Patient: sex M, age 38
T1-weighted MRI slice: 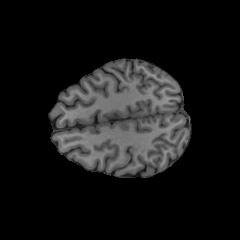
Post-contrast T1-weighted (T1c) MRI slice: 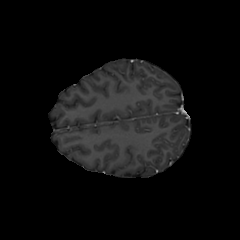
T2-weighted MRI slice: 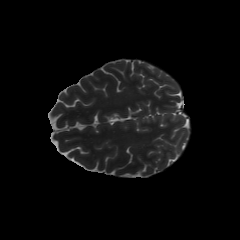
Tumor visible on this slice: no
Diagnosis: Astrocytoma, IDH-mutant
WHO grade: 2